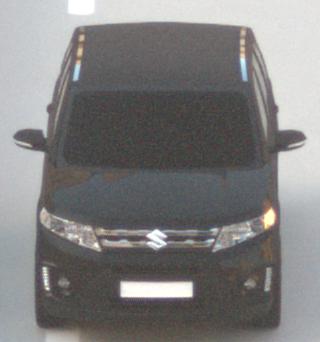
Make: Suzuki
Model: Vitara 1.6
Detailed model: Vitara (LY)
Model produced from: 2015/04
Model produced until: 2018/08
Doors: 5
Color: black
Road condition: dry road
Daytime: sunrise or sunset
Contrast: low contrast